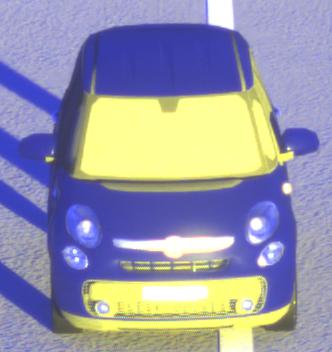
Make: Fiat
Model: 500L 1.4 16V
Detailed model: 500L (199)
Model produced from: 2012/10
Model produced until: 2017/05
Doors: 5
Color: blue
Road condition: dry road
Daytime: sunrise or sunset
Contrast: high contrast